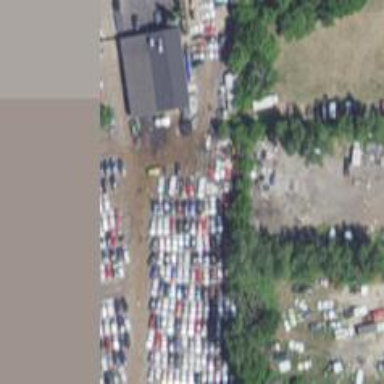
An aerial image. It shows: Scrap yard situated in industrial area.